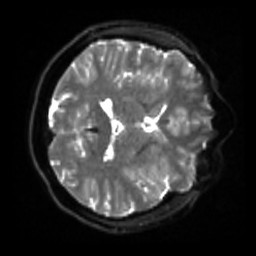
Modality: sbref
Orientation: axial
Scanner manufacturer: siemens
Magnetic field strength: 3 T
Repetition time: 4 s
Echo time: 0.0594 s